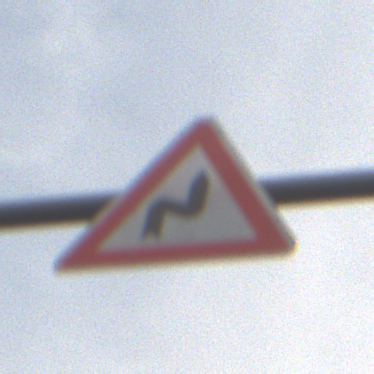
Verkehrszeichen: DoppelkurveRechts
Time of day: MorningAfternoon
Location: Outdoor (Nature)
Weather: Overcast
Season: NotSpecified
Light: Natural